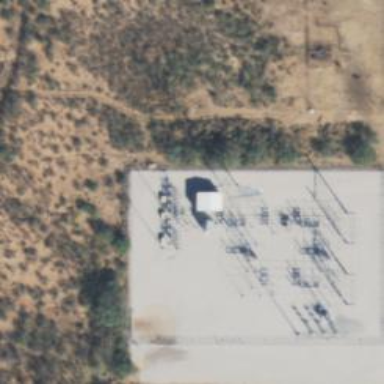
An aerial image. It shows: Switch used for power control.